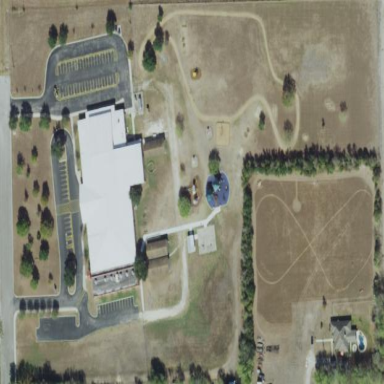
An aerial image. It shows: School.